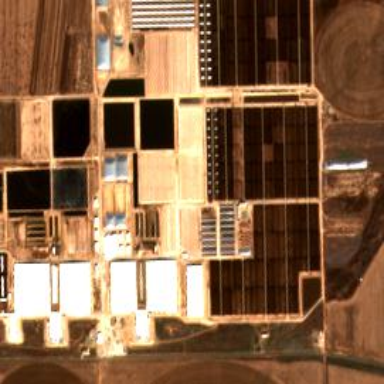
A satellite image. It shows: Feedlot within farmyard.